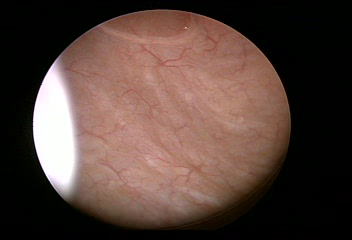
Modality: WLC
Class: Foreign bodies
Subclass: AirBubble
Bladder cancer association: No
Annotated structures: Air bubble